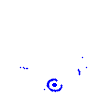
Particle: proton